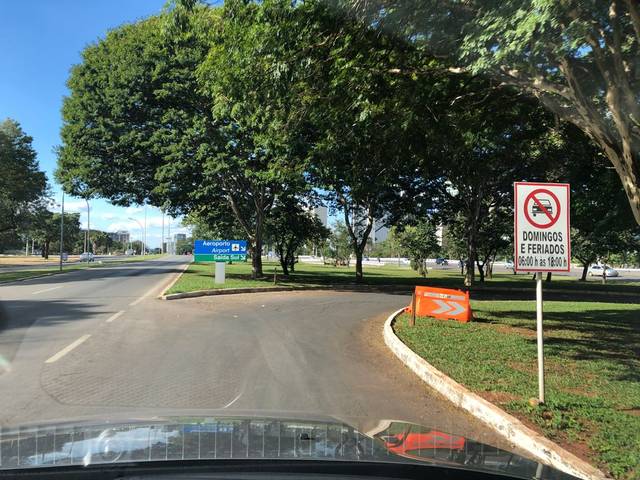
Region: Brazil
Coordinates: -15.802, -47.887